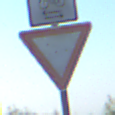
Verkehrszeichen: VorfahrtGewaehren
Zusatzzeichen oben: RichtungsangabeDurchPfeile9
Umgebung: Outdoor, RoadRail
Tageszeit: MorningAfternoon
Wetter: Clear
Licht: Natural
Jahreszeit: NotSpecified
Kontrast: HighContrast